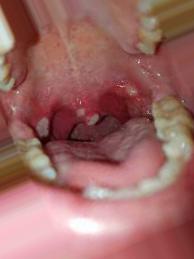
Condition: Mouth Ulcer